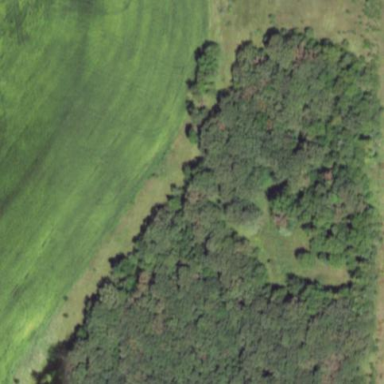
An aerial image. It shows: Serene woodland landscape.